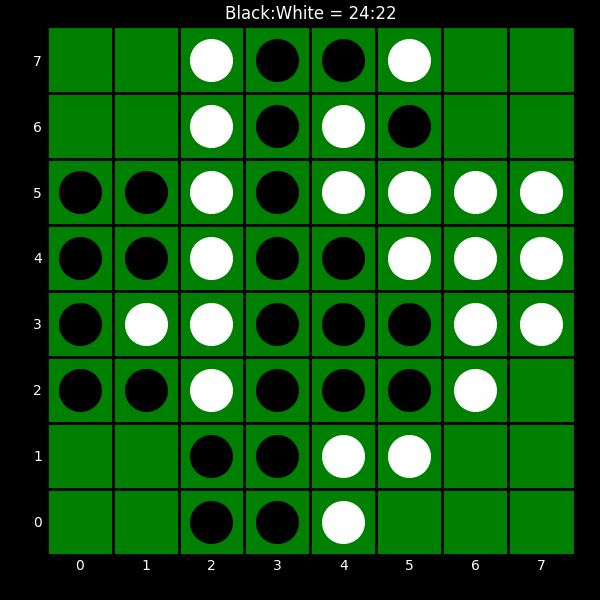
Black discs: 24
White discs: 22